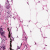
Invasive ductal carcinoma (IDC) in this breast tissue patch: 0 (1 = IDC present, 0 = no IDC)